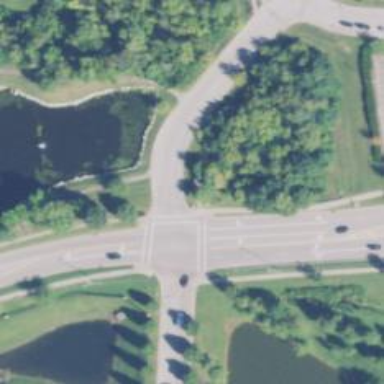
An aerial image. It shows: Zebra crossing on the road.